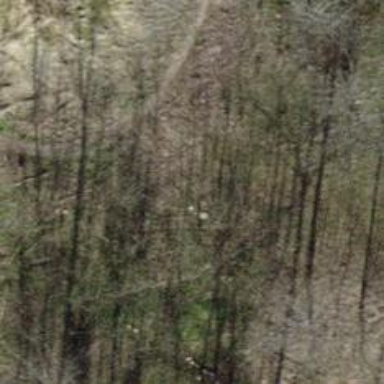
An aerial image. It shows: Dirt path.